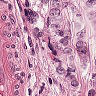
Metastatic tissue present: yes